Interaction volume radius: 5 \u00c5
Interaction volume height: 25 \u00c5
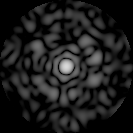
Disorder parameter: 0.7846